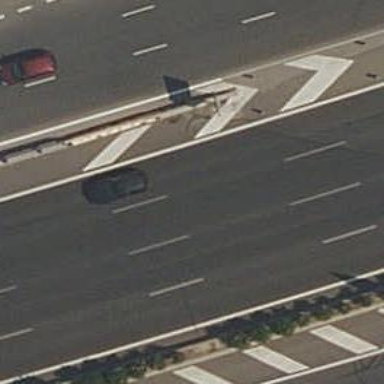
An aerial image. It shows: Asphalt motorway.